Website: macys
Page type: billing-address
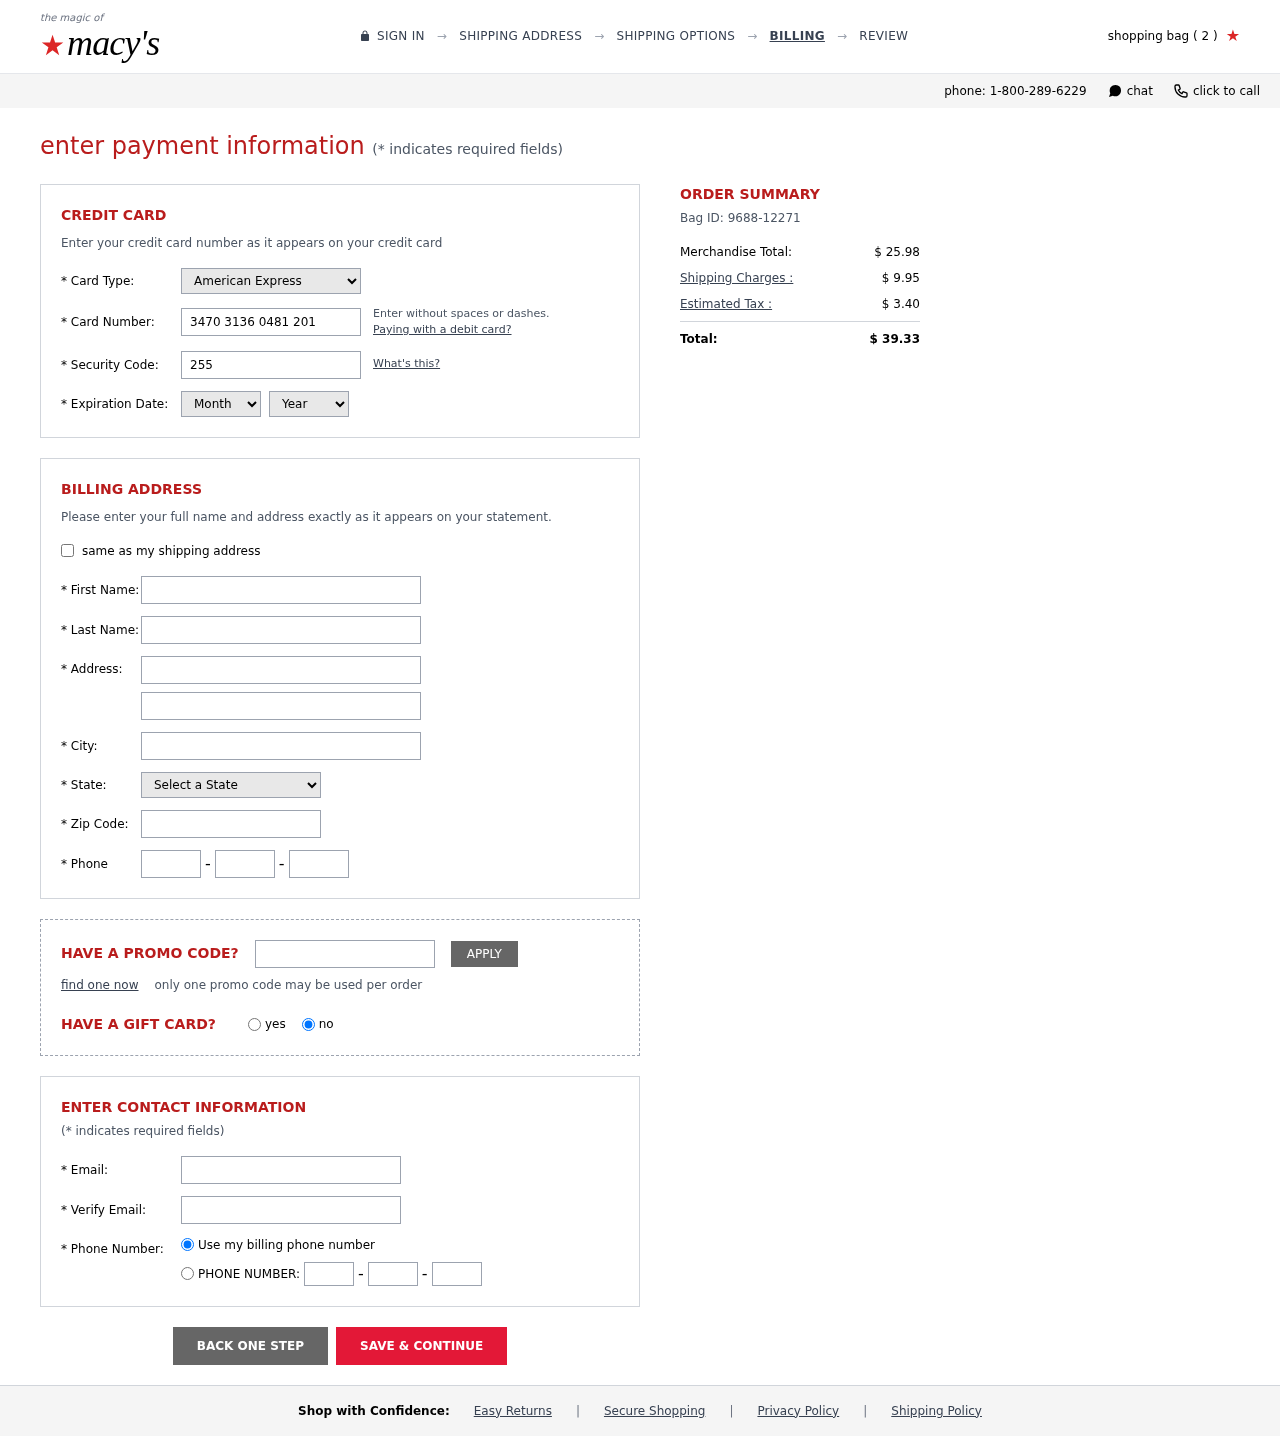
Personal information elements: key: PII_CARD_CVV
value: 2558
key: PII_CARD_EXPIRY_MONTH
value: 09
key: PII_CARD_EXPIRY_YEAR
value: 29
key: PII_CARD_NUMBER
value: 3470 3136 0481 201
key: PII_CARD_TYPE
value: American Express
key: PII_CITY
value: New Melissaland
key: PII_EMAIL
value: pamela.guerra@yahoo.com
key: PII_FIRSTNAME
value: Pamela
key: PII_LASTNAME
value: Guerra
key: PII_PHONE_AREA
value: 822
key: PII_PHONE_PREFIX
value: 461
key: PII_PHONE_SUFFIX
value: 5258
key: PII_POSTCODE
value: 41345
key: PII_STATE_ABBR
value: KS
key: PII_STREET
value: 47595 Erica View
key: PII_STREET2
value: Apt. 306
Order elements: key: ORDER_NUM_ITEMS
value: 2
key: ORDER_ID
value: Bag ID: 9688-12271
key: ORDER_SUBTOTAL
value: $ 25.98
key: ORDER_SHIPPING_COST
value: $ 9.95
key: ORDER_TAX
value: $ 3.40
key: ORDER_TOTAL
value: $ 39.33